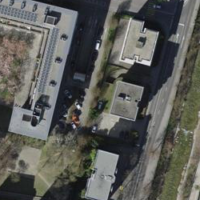
EUNIS habitat code: 54
Species observed at this site:
Prunus avium